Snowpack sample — Buffalo Mountain, Silverthorne, Colorado, USA (1/25/25, 10:11 AM MST)
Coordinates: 39.6222, -106.1139
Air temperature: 22 °F
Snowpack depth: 110 cm
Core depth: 30 cm
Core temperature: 42.8 °F
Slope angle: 12°, slope face: 102°
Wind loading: high
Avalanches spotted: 0
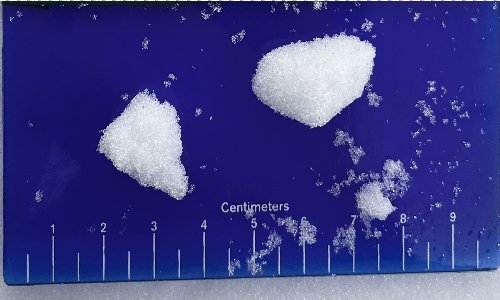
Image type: core
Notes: No avalanches nearby, collected on the outskirts of a fire break 15 meters from the treeline, on way to Buffalo and Red Mountain